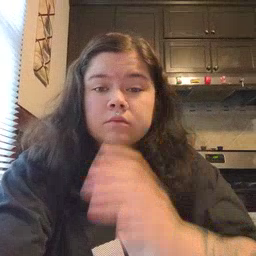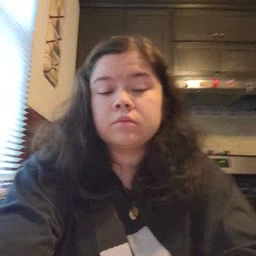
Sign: sick